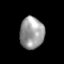
Tissue: lung
Cell type: Epithelial cells
Senescence score: 0.2097
Nuclear area (px): 752
Mean DAPI intensity: 154.074